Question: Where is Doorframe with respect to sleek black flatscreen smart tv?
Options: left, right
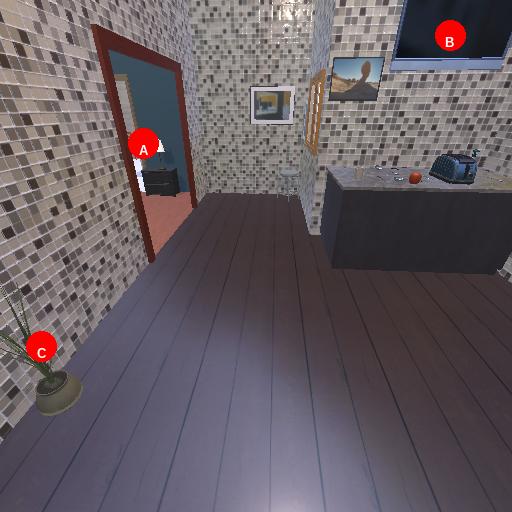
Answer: left